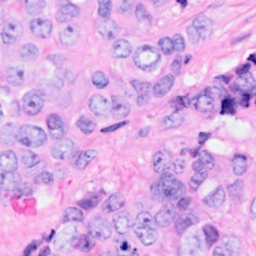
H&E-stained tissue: Breast